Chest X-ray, AP view. Patient: 58 years old, sex M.
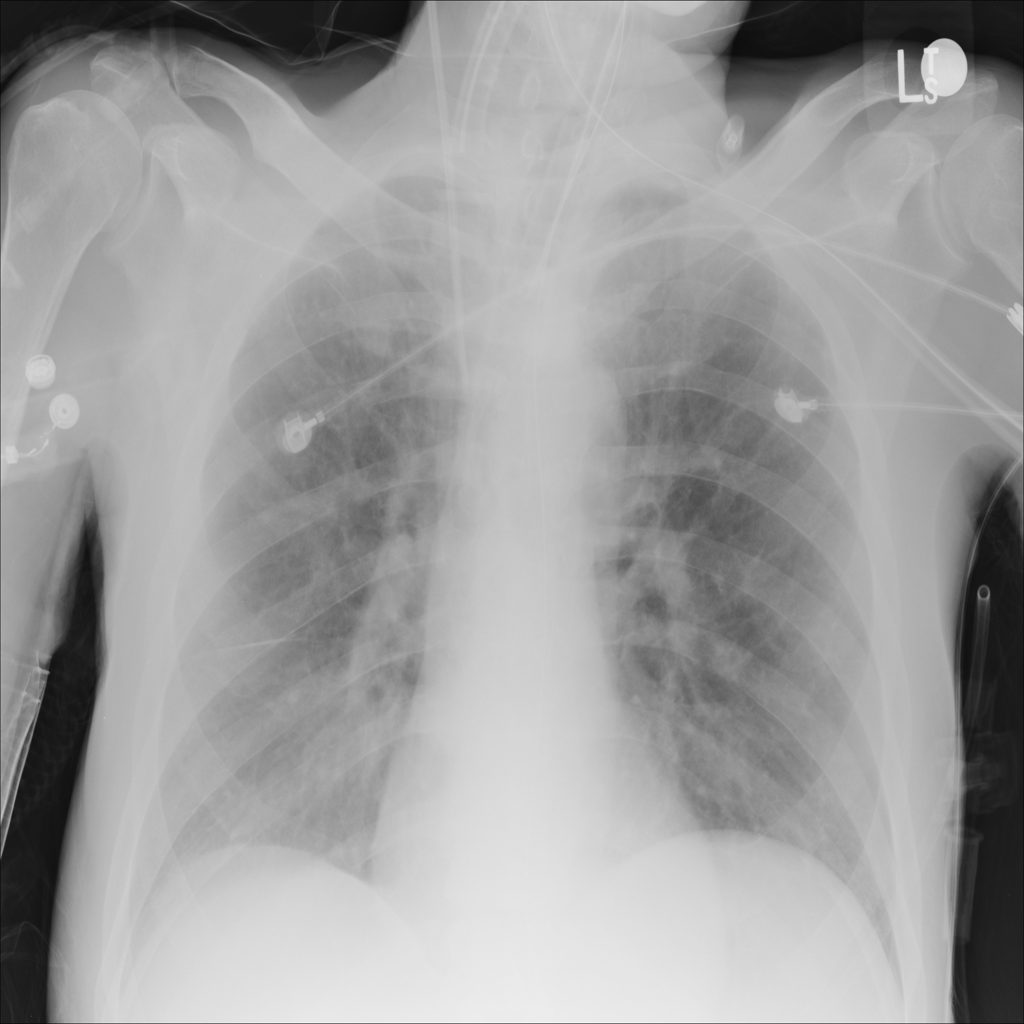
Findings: No Finding